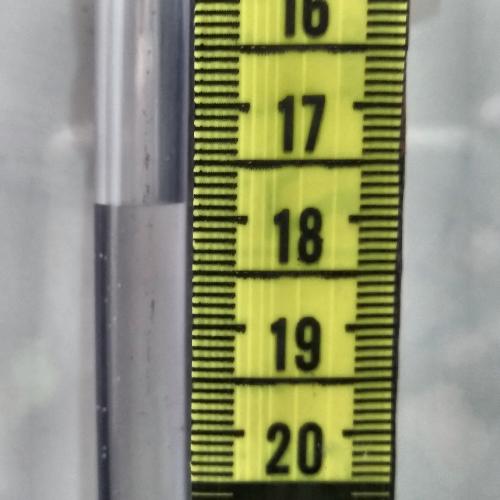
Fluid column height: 17.9 cm